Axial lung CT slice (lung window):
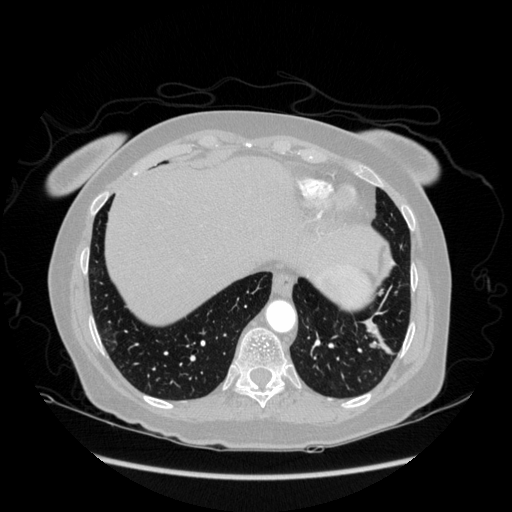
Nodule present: no